Field crop: tomato
Growth stage: 1
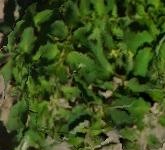
Species: tomato